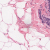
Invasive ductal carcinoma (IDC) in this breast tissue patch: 0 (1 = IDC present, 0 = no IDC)